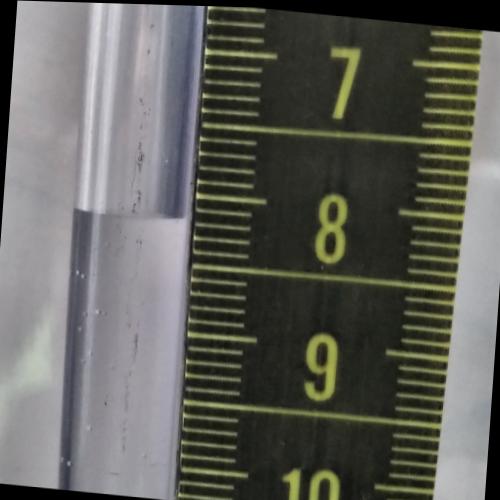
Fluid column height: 8.2 cm